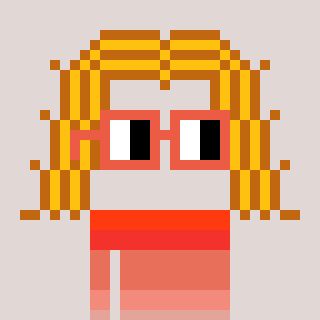
a pixel art character with square orange glasses, a hair-shaped head and a foggrey-colored body on a warm background